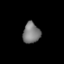
Tissue: lung
Cell type: Endothelial cells
Senescence score: 0.5837
Nuclear area (px): 350
Mean DAPI intensity: 123.891